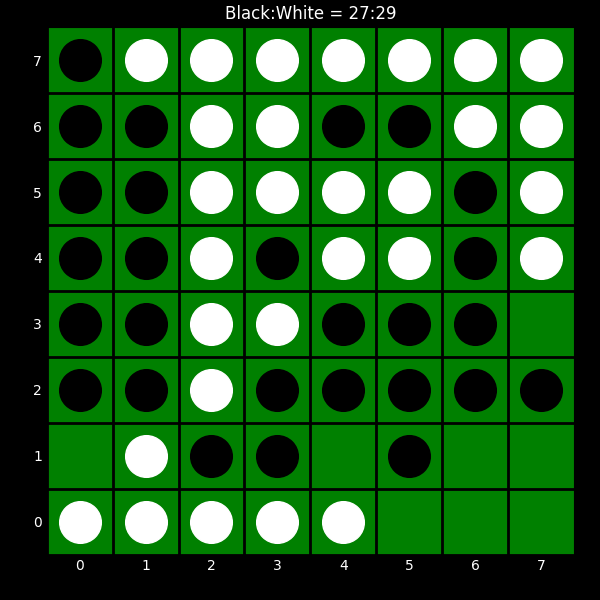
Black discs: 27
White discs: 29